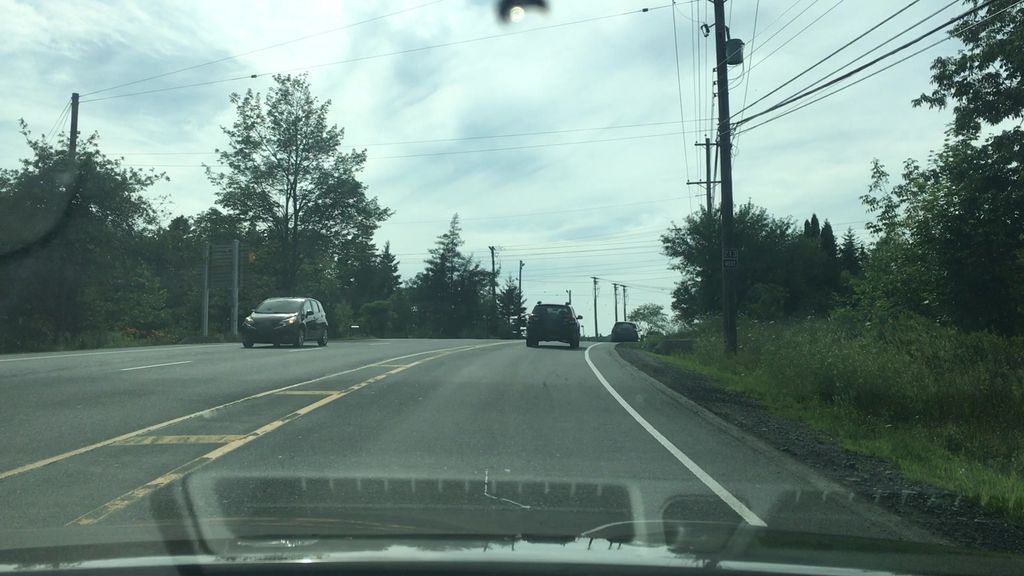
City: halifax